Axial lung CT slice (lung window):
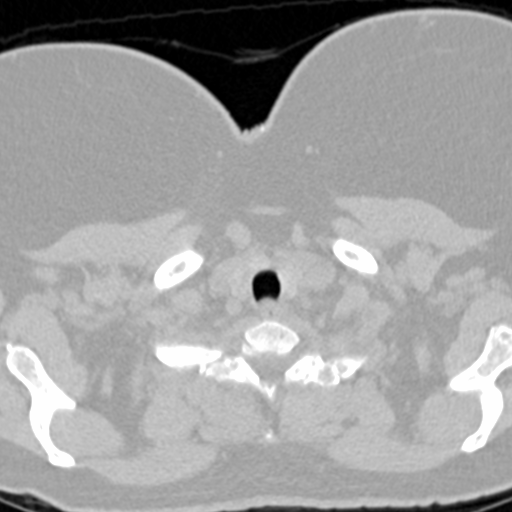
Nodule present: no